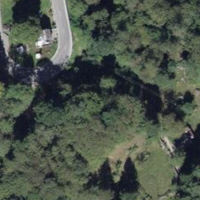
EUNIS habitat code: 41
Species observed at this site:
Castanea sativa